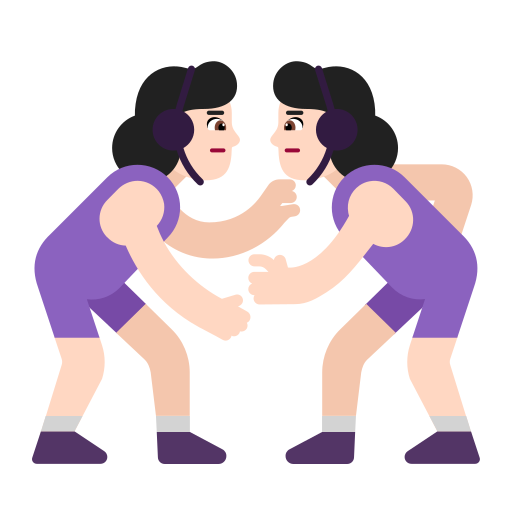
woman wrestling flat light